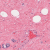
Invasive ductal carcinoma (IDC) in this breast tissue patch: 0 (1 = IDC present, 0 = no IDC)